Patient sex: M
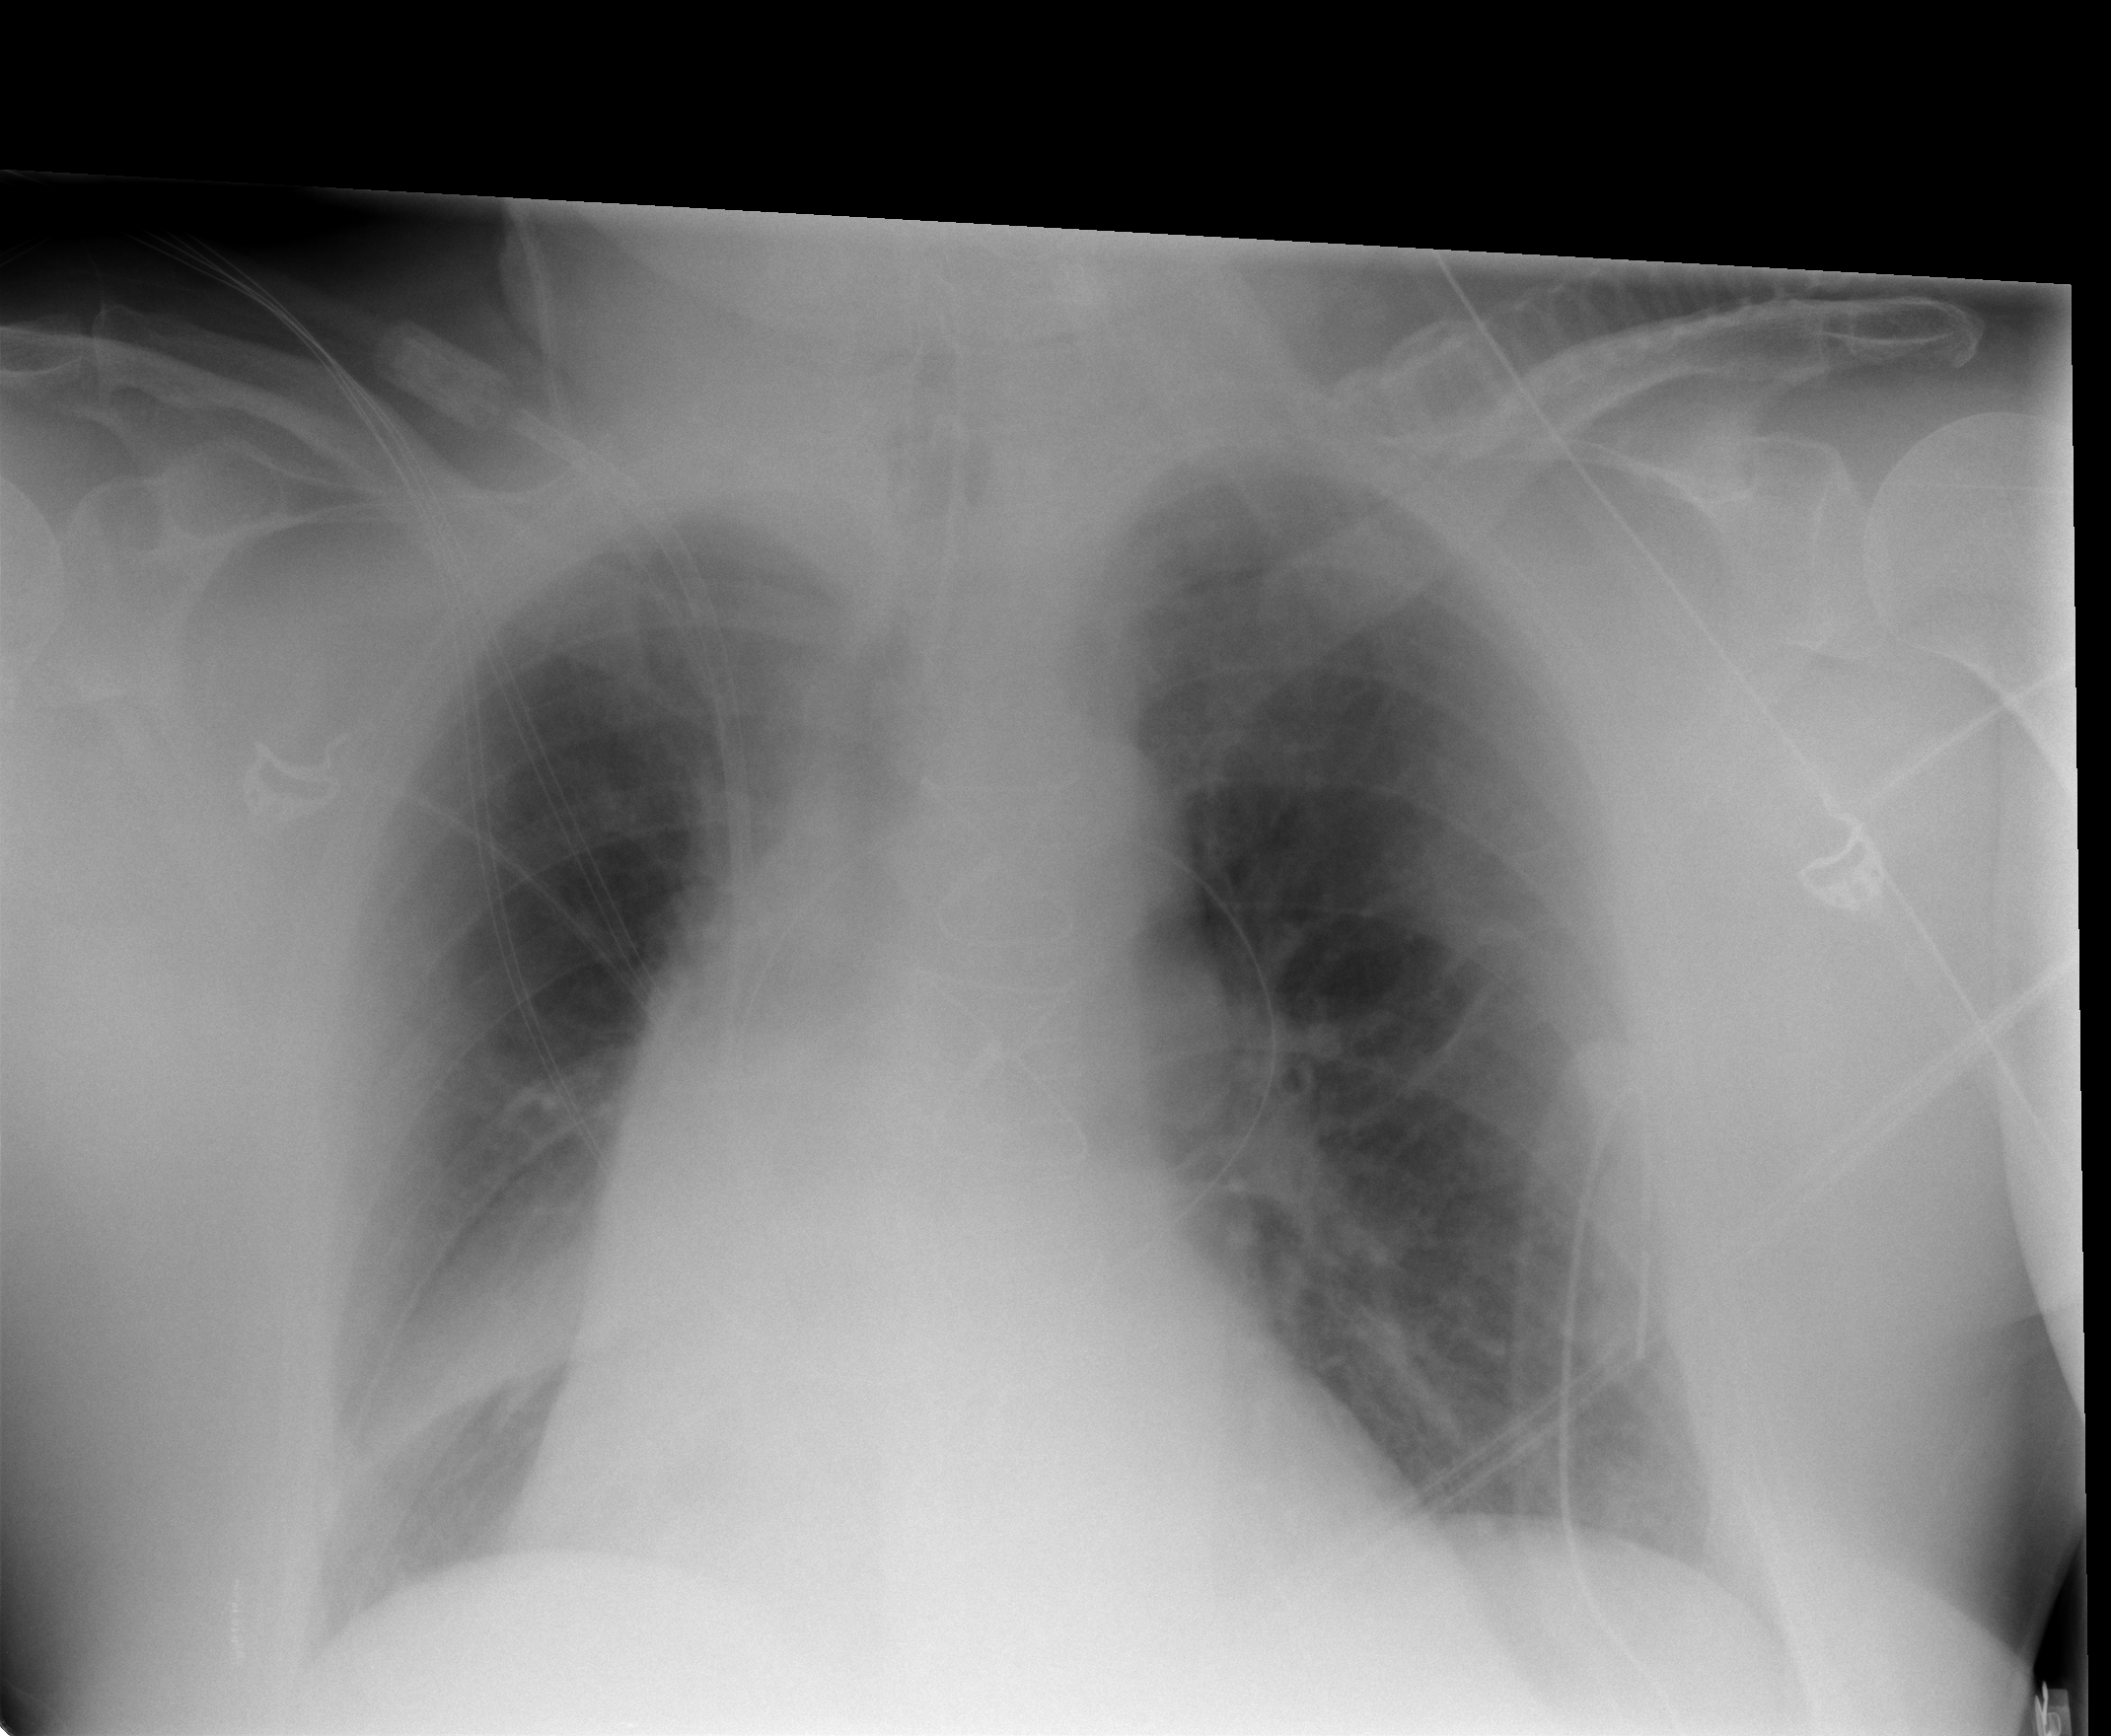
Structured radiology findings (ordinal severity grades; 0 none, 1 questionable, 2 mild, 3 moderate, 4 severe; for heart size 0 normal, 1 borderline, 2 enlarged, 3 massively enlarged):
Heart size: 2
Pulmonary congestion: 1
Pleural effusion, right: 2
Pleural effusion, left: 0
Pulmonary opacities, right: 0
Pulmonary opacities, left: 0
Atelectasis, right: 2
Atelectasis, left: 0